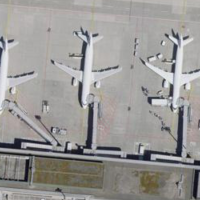
EUNIS habitat code: 57
Species observed at this site:
Buteo buteo
Sturnus vulgaris
Columba livia